Question: I made a similar dialog box (xml layout), that exists in a linear layout. and i want this linear layout to be shifted when soft keyboard is ON.

EDIT: I want it to appear just like the WhatsApp dialog box is appearing in the image.
SOLVED:
The problem was because the PARENT was RelativeLayout ( which was occupying the entire screen ) , therefore, after adding what @Enigma suggested below in the manifest file, and removing the parent layout which is relative layout and making LinearLayout containing the dialog box only, the parent.
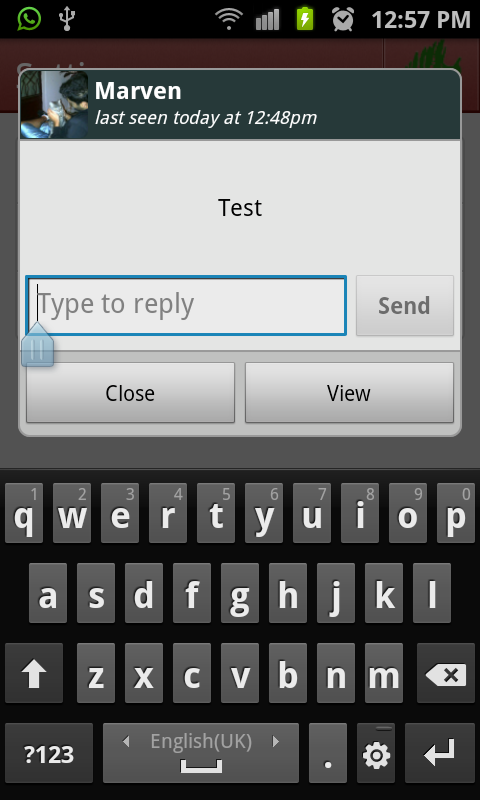
Answer: In AndroidManifest.xml for that particular Activity, add this attribute 'android:windowSoftInputMode="stateVisible|adjustResize"'
That must work.